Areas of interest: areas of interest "Factory"
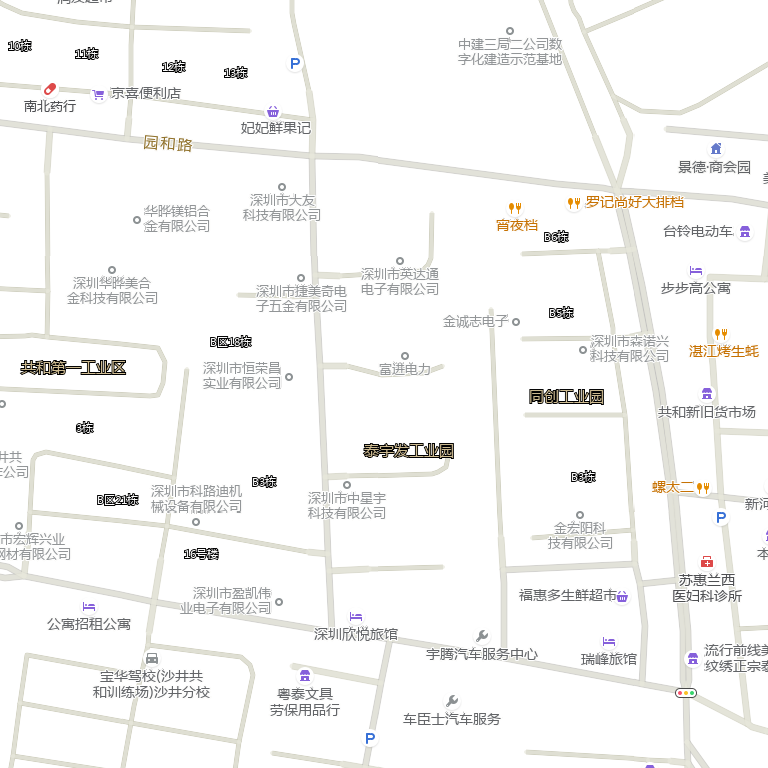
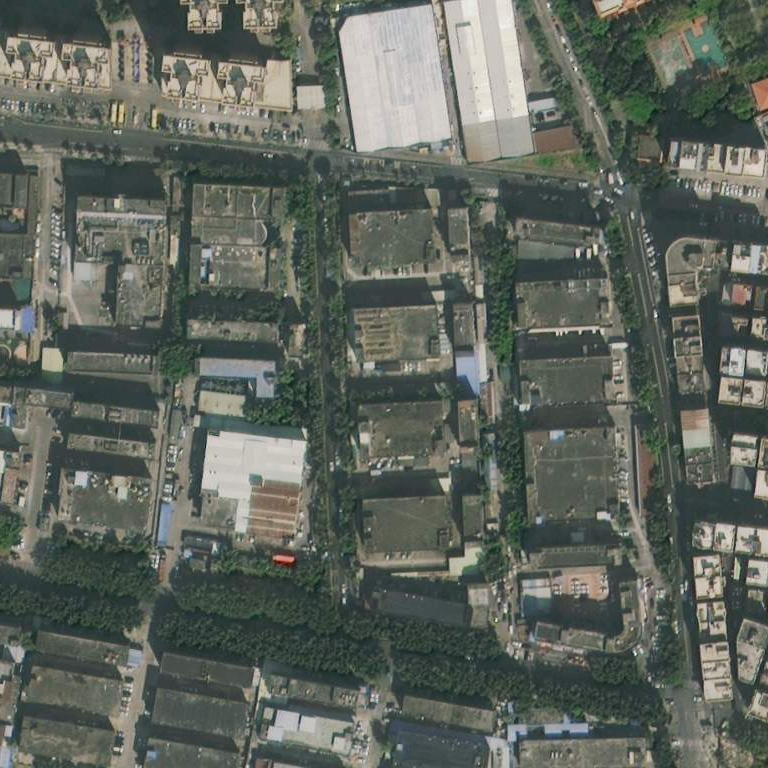